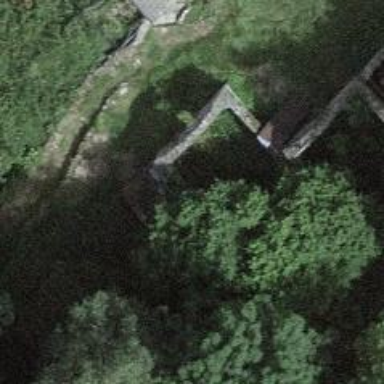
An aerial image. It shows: Ruins of building.